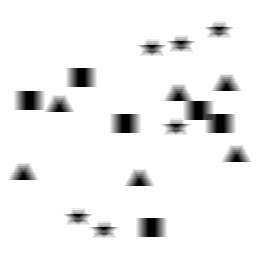
Squares: 6
Triangles: 6
Stars: 6
Total shapes: 18